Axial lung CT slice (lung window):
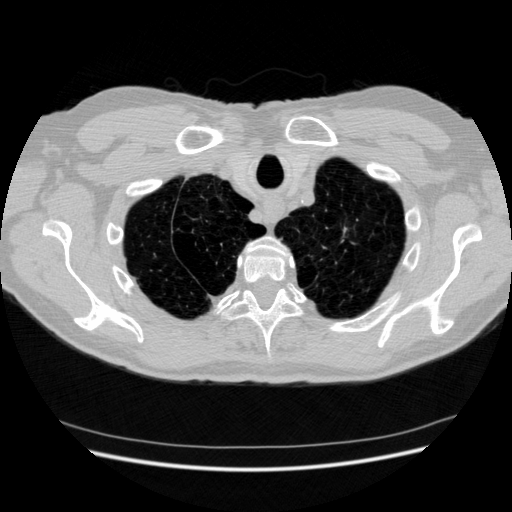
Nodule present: no